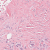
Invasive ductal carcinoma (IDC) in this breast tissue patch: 0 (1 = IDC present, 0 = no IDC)